Question: I am having an issue, I am developing a WPF application where I have one page named as "help" having one button
When user clicks on this button I have to provide pdf file to the user which is in the help folder.
Now my problem is if I write path like this
'''
**string pdfurl1 = ((@"D:ddnkit\projects\wdine\widdne_working\Wdine Us\Wddine\Wine\Help\Emerald Wine Dispensing Software.pdf"));
System.Diagnostics.Process.Start(pdfurl1);**
'''
Its working successfully
but I know this will not going to work in other pcs so I want to know how can I write code for the same that can be run on any pcs
I have also tried like this
'''
(@"pack://application:,,,/Widne;component/help/mypdf.pdf"
'''
But its not working
[Updated]
I have tried all the solutions but its not working yet I don't know why?
please check once again

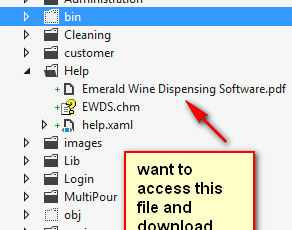
Answer: use the path of your exe
'''
System.AppDomain.CurrentDomain.BaseDirectory
string path = System.IO.Path.GetDirectoryName(System.Diagnostics.Process.GetCurrentProcess().MainModule.FileName)
+ "\Widne\component\help\mypdf.pdf";
System.Diagnostics.Process.Start(path )
'''
befor opning the file he must be existing, in this case you make the property to your PDF file 'Copy to Output Directory' to 'Copy always'